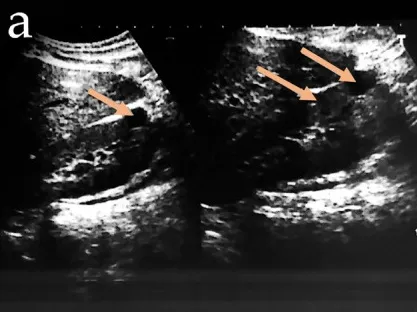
Ultrasonography showing simple renal cysts, diminished corticomedullary differentiation.
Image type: radiology (ultrasound)